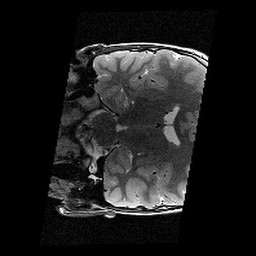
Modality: T2w
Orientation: coronal
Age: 9
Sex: male
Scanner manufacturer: siemens
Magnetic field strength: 3 T
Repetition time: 9.23 s
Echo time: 0.067 s